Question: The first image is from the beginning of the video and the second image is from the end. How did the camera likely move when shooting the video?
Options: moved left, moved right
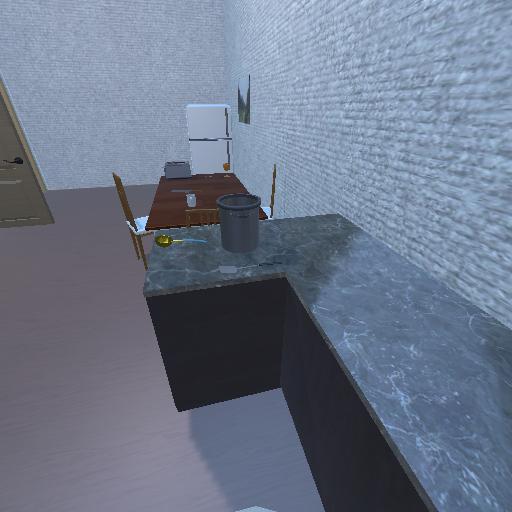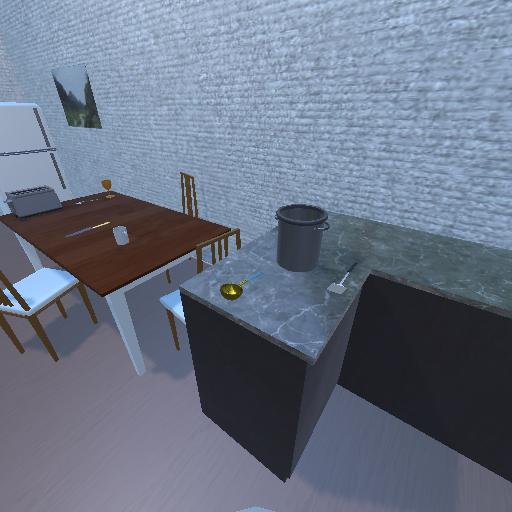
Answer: moved left